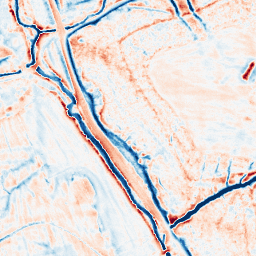
Category: edge_preserving
Decomposition family: guided
Decomposition parameters: radius: 4
eps: 0.001
Upsampling method: sinc_hamming
Upsampling parameters: scale: 4
kernel_size: 8
Upsampling scale: 4